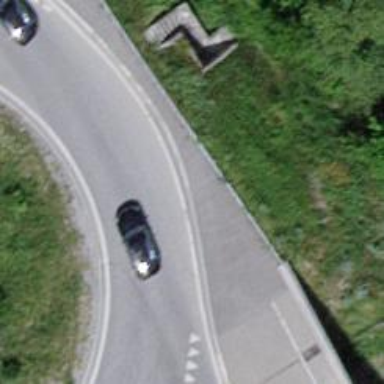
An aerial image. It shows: Tertiary road with asphalt surface leading to roundabout.